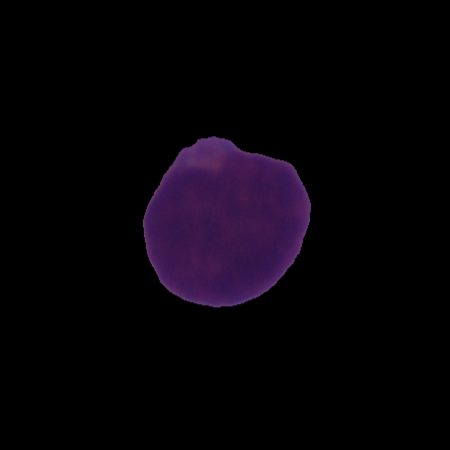
Label: cancer